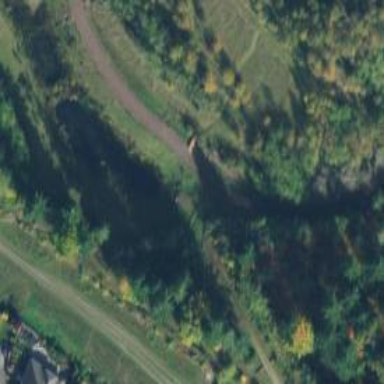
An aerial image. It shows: Bridleway.